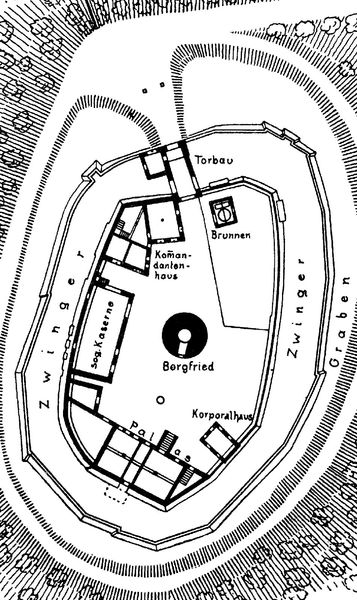
Titel: Gipfelburg Otzberg im Odenwald
Standort: (D Odenwald) (EU - D - Odenwald)
Schlagwörter: berg, weiß, bäume, schwarz, zeichnung, anlage, schloss, architektur, hügel, brunnen, kreis, turm, ansicht, hang, mauer, gelände, tor, befestigung, burg, linie, draufsicht, schwarzweiss, schema, karte, graben, plan, weisss, bergfried, kaserne, grundriss, aufbau, wall, wehrbau, lage, palas, brug, pallas, wehranlage, torbau, bering, zwinger, ringmauer, bergfries, kommandantenhaus